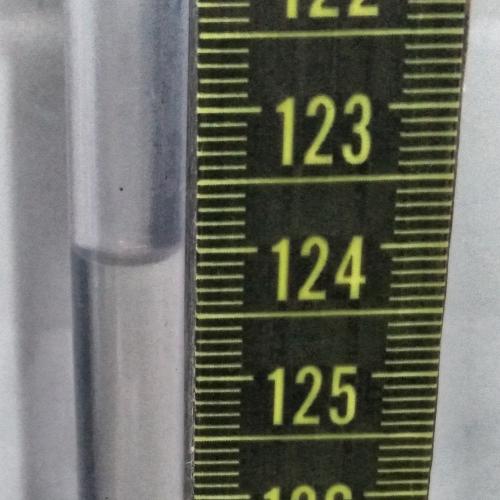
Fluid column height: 124.0 cm